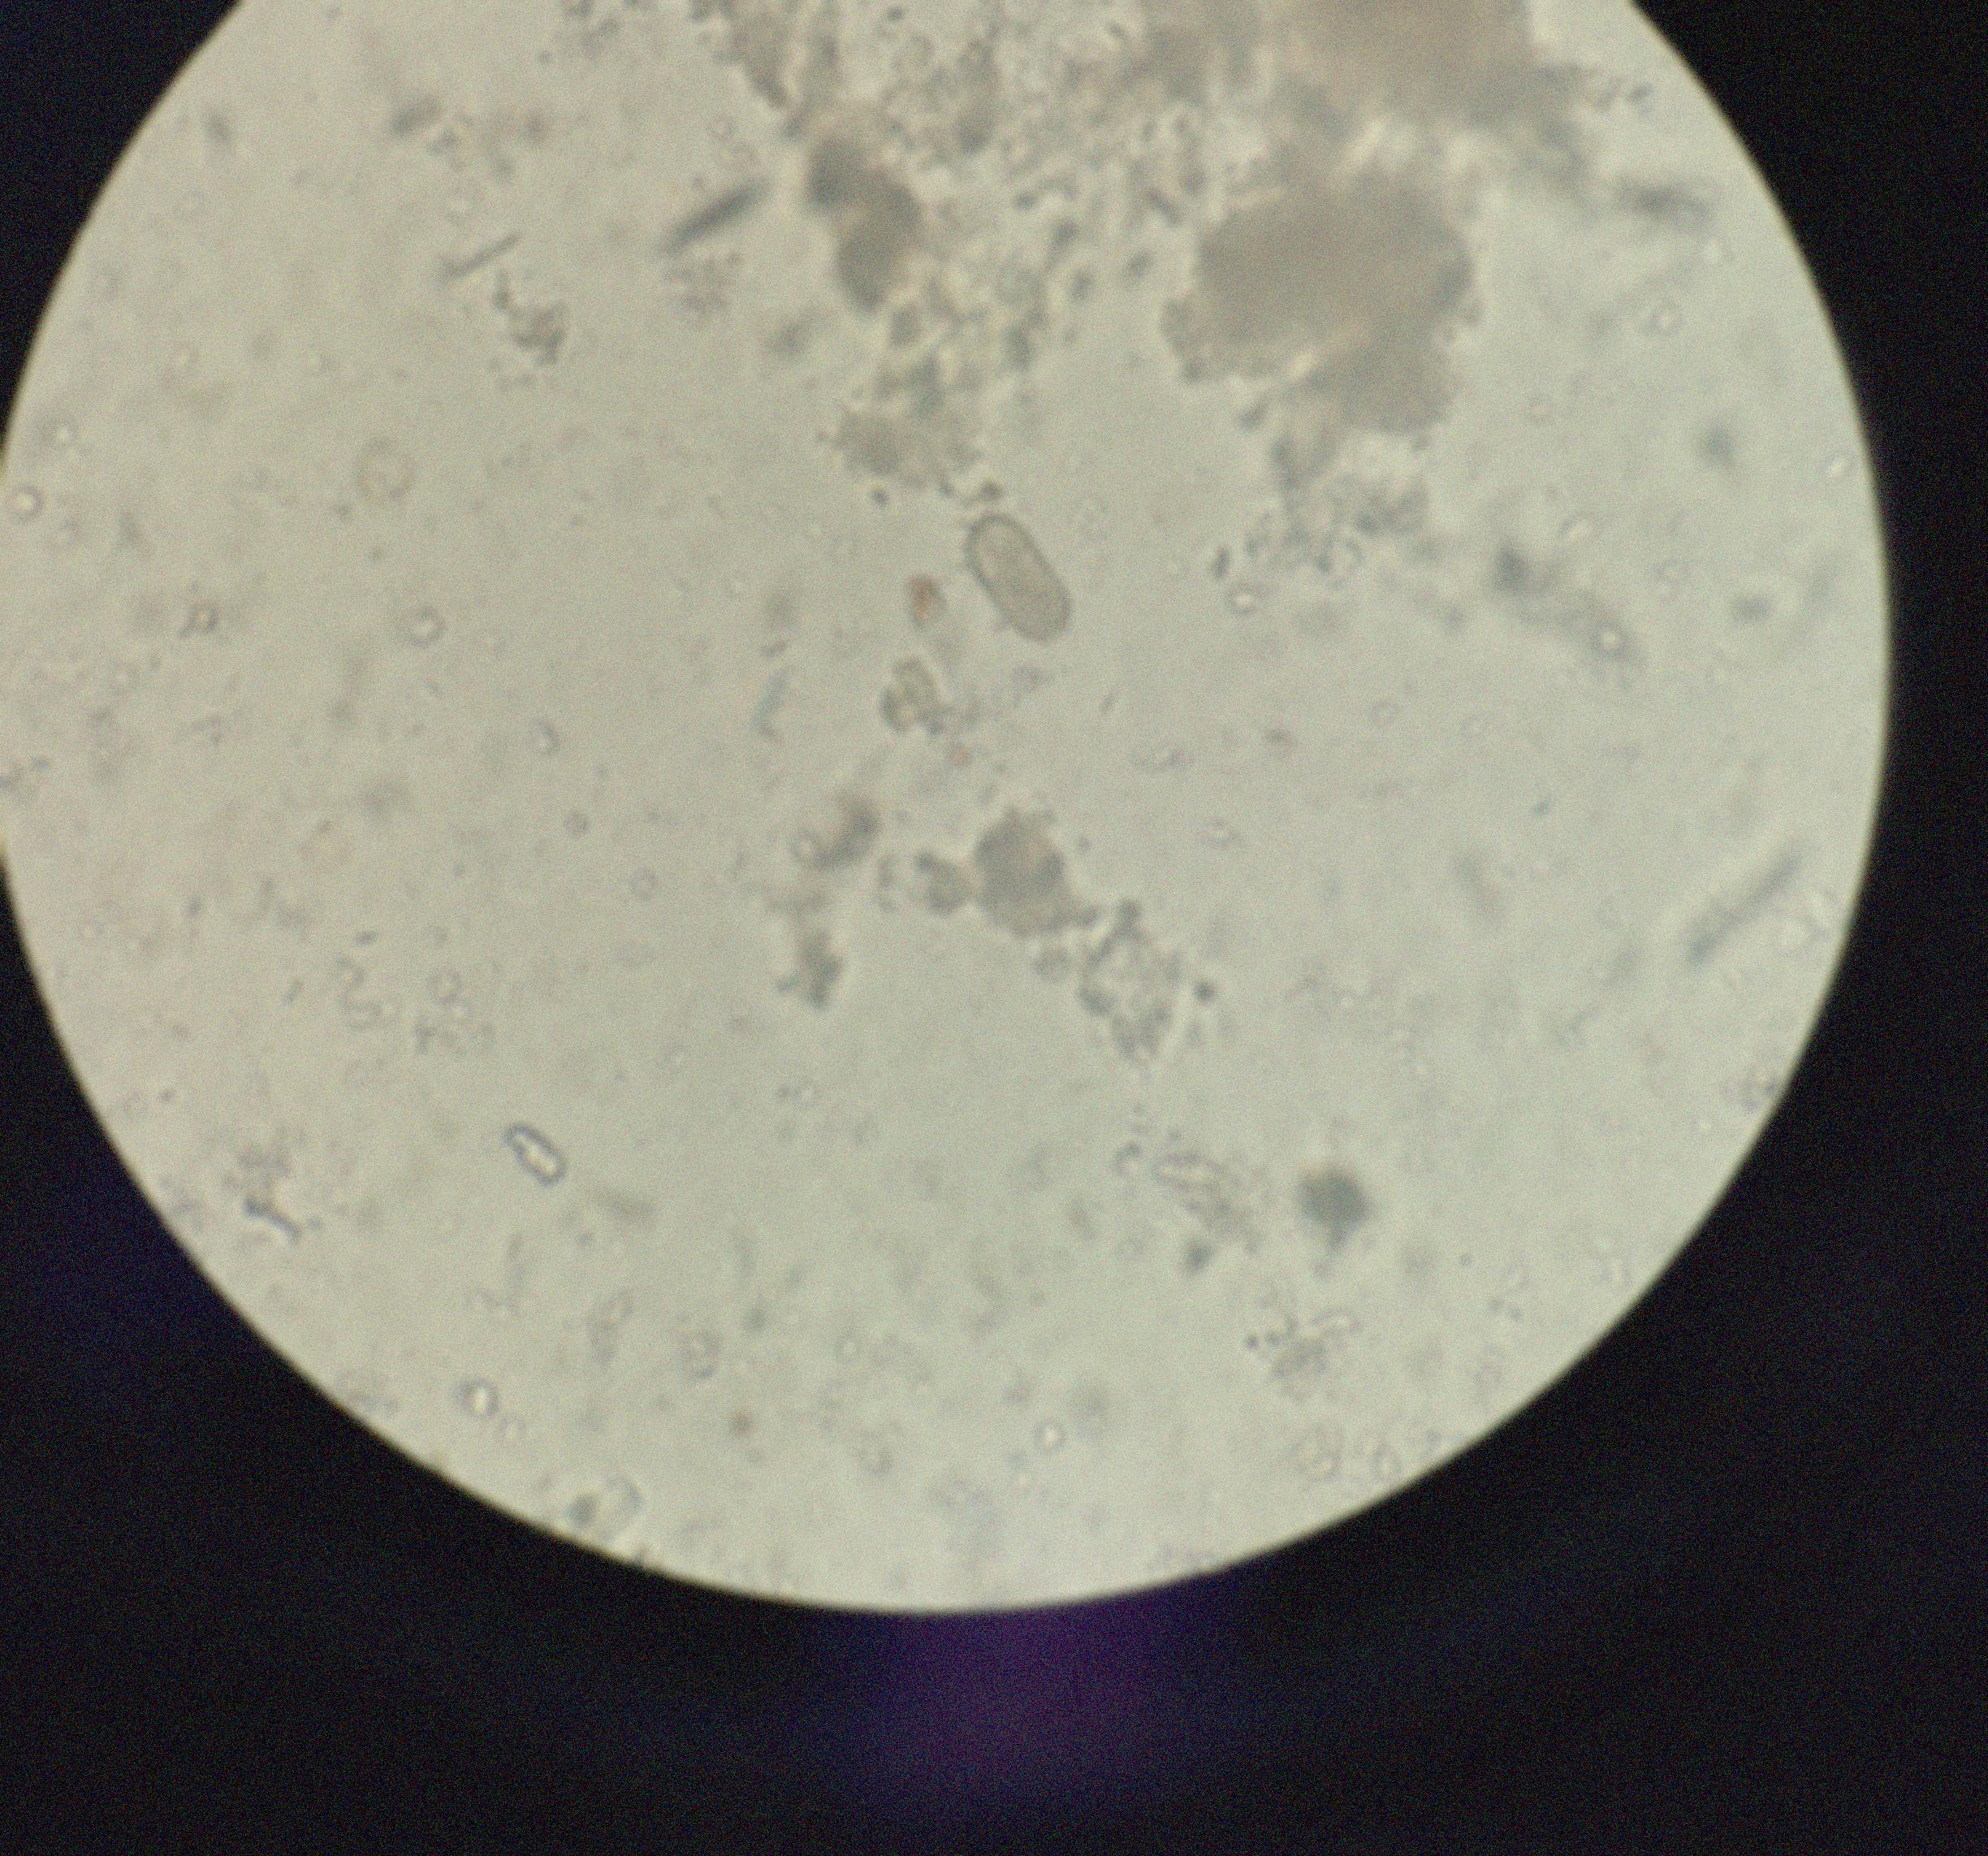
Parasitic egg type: Capillaria philippinensis